Question: I am having an issue with one of my Table's setup in my HTML. I have three header titles and for some reason they are not occupying the complete 100% width. However, the body does occupy the 100% width. I'm not quite sure what is going on. I have another table that works just fine. I have attached an image and the html code of the table. The display will still be the same as it is in the image below even if I remove the specified width percentages. Any help would be much appreciated! Thanks in advance!
'''
<table id="timePreferenceTable" class="table-striped" cellpadding="0" cellspacing="0" border="0">
<thead>
<tr>
<th width="34%">Start Time</th>
<th width="34%">End Time</th>
<th width="32%">Days</th>
</tr>
</thead>
<tbody></tbody>
</table>
'''

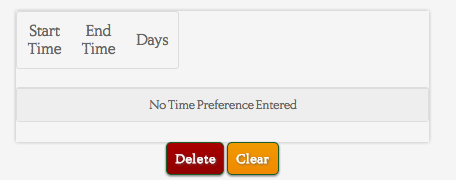
Answer: Try to set 'width="100%"' on your table. I am not sure what your class does. if it is not setting the width 100% then do it.
'''
<table width="100%" id="timePreferenceTable" class="table-striped" cellpadding="0" cellspacing="0" border="0">
'''